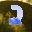
Label: 2